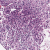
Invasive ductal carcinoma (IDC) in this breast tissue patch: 0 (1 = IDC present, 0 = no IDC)